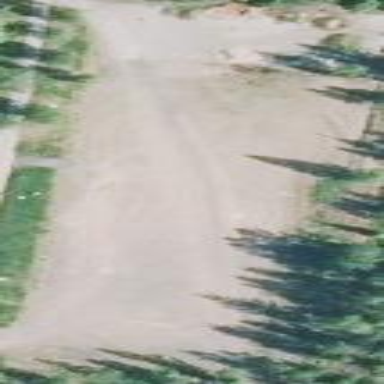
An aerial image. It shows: Parking area with fine gravel surface.